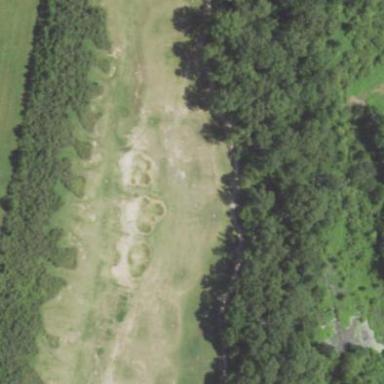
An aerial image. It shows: Rough grassy area used for golf.